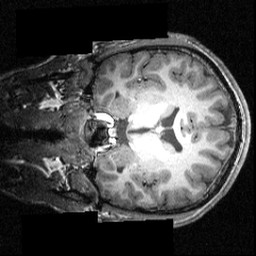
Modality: T1w
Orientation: coronal
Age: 19
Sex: male
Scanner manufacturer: siemens
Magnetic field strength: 3.951 T
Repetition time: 1.5 s
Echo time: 0.00335 s